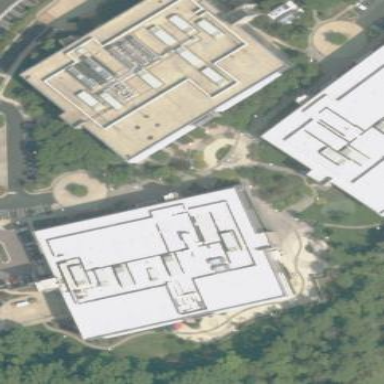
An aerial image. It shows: Office building.